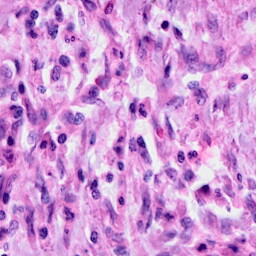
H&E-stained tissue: Cervix